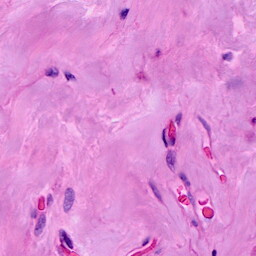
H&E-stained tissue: Breast